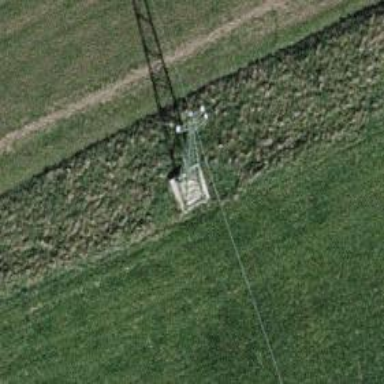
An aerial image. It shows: Power tower.